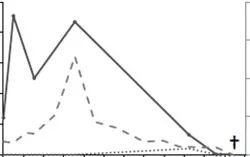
The percentage of totally and partially CD59-deficient red blood cells in patients 1-6 [(A-F), respectively]. For patients 1, 3, 5, and 6 who had intravascular hemolysis, the lactate dehydrogenase levels (LD) are shown at right on the Y-axis as values in relation to the upper limit of normal (A,C,E,F). Patients 1 and 2 (A,B) suffered from leukemia and subsequently died. Patients 3-6 are in remission.
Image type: pathology (immunostaining)